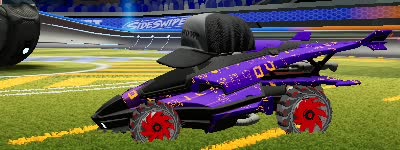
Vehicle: aftershock